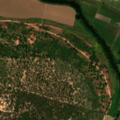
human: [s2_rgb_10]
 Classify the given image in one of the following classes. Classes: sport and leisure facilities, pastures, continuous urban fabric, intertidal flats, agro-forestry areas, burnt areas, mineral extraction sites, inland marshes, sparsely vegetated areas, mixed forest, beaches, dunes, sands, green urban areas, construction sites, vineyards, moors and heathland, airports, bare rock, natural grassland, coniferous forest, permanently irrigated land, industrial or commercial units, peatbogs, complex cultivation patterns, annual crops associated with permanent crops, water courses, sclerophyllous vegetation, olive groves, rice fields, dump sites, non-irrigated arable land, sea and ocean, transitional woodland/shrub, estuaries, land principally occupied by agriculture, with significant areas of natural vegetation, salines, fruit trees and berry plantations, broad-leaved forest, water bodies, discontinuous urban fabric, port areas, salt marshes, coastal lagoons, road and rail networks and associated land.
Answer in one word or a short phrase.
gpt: continuous urban fabric